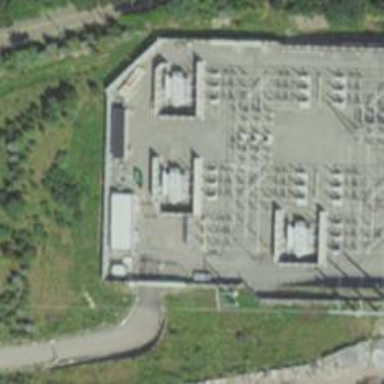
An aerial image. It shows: Switch for power supply.